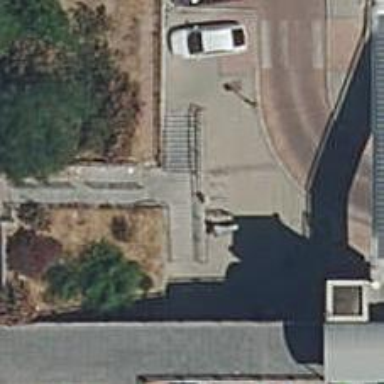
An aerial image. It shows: Bicycle parking area with stands available.